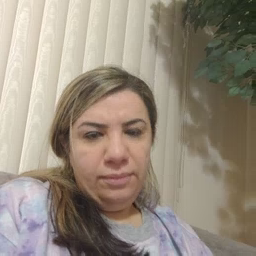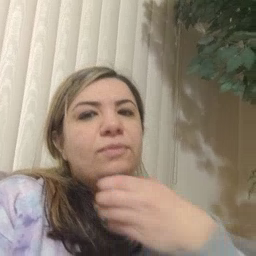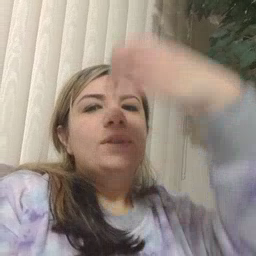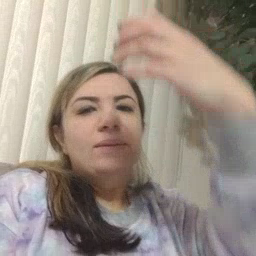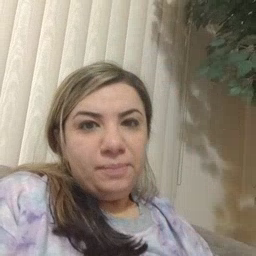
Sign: giraffe